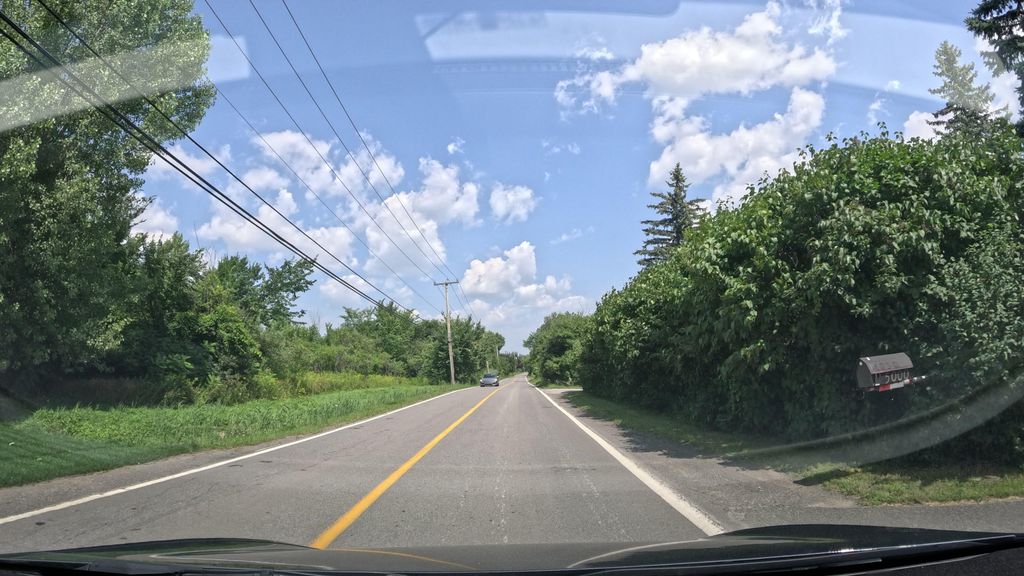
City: montreal